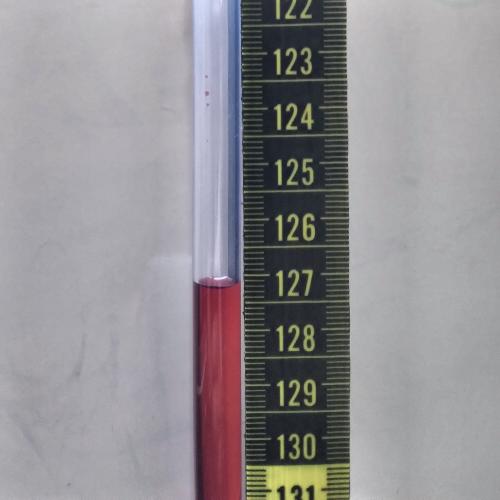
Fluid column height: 127.2 cm